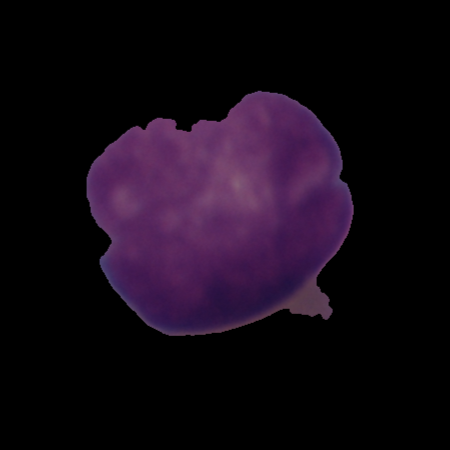
Label: cancer